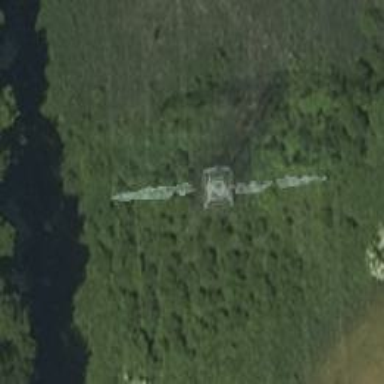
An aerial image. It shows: Power tower.